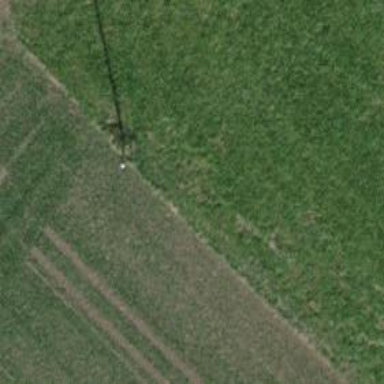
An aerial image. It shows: Minor power line.